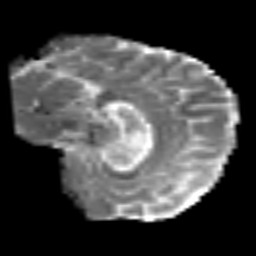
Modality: MD
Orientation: sagittal
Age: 31
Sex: female
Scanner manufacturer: siemens
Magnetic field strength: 3 T
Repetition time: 6.1 s
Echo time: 0.101 s